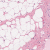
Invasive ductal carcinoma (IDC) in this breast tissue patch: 0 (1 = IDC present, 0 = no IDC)